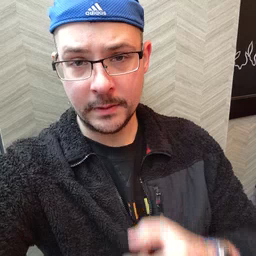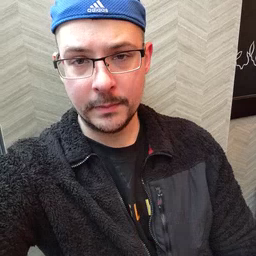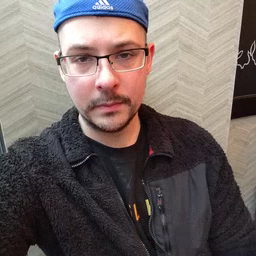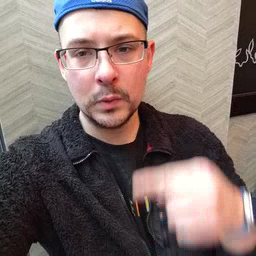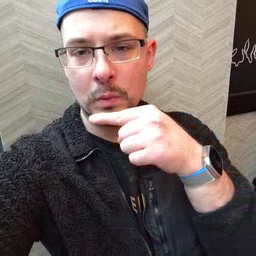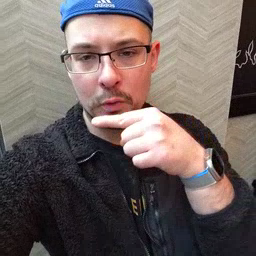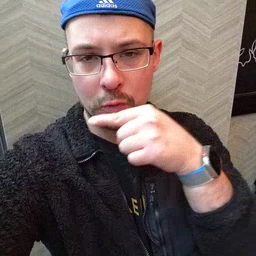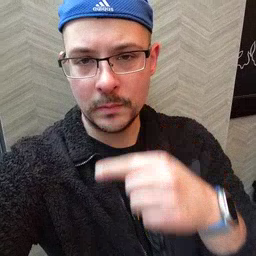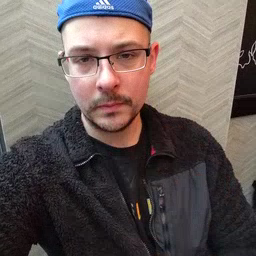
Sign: toothbrush